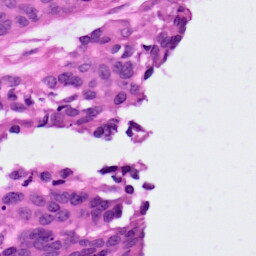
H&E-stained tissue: Ovarian